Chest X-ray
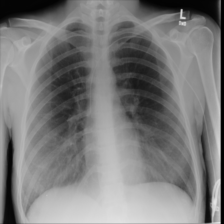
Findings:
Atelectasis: negative
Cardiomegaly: negative
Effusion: negative
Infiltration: negative
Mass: negative
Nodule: negative
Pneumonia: negative
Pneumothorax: negative
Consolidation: negative
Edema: negative
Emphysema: negative
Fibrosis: negative
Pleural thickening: negative
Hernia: negative